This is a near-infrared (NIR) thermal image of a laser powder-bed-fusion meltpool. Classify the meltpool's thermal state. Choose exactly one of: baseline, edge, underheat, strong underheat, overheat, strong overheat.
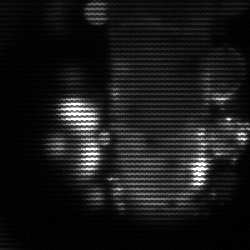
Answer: strong underheat